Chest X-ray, PA view. Patient: 58 years old, sex M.
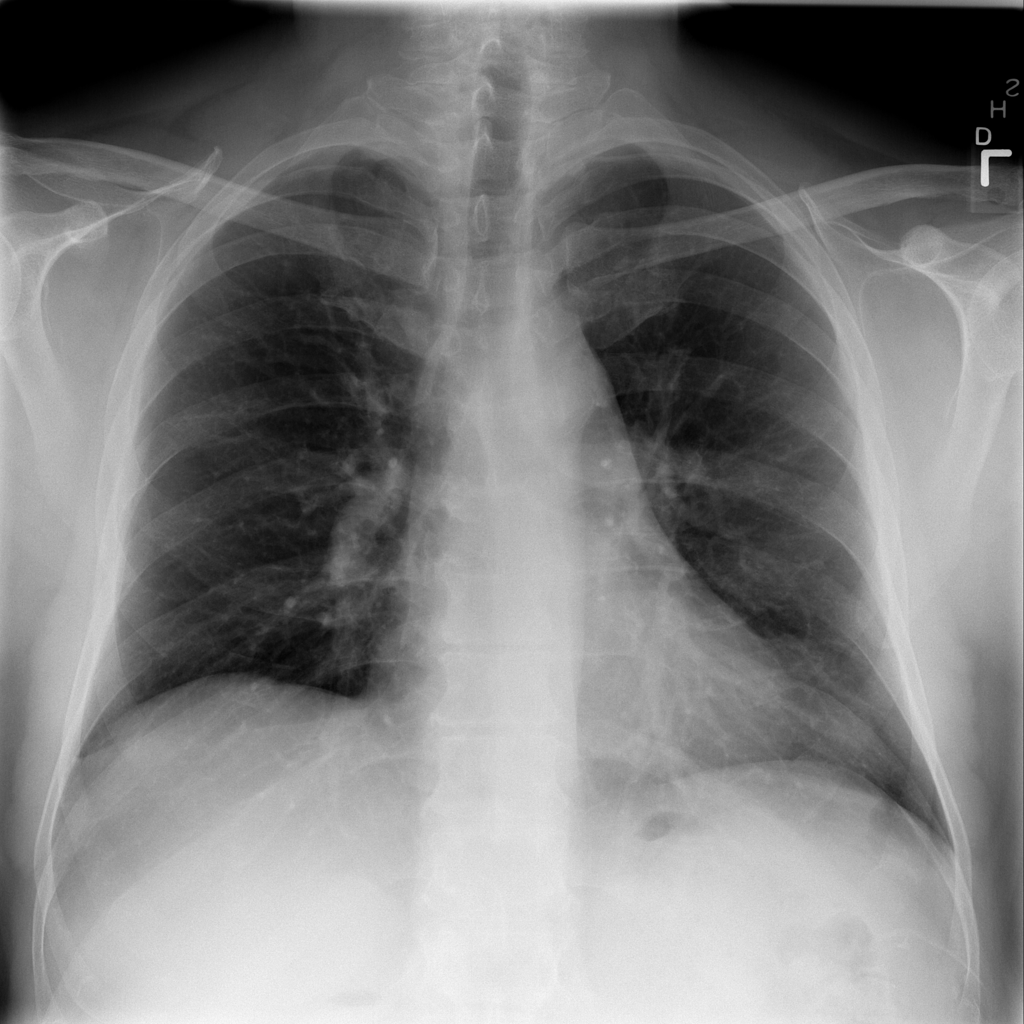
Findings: No Finding